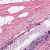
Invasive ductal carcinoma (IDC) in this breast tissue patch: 0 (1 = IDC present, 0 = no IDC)